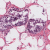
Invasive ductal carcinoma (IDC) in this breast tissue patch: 0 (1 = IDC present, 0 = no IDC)